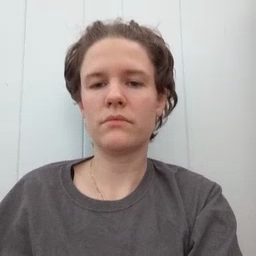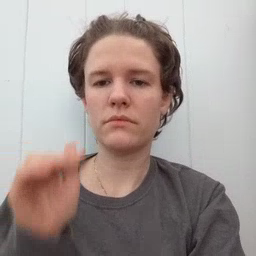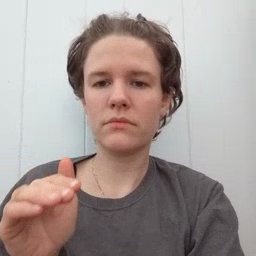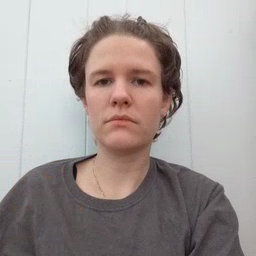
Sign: child